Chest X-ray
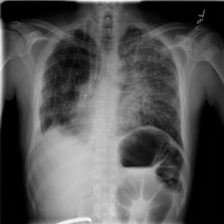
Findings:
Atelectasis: negative
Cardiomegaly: negative
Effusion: negative
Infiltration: positive
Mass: negative
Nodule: negative
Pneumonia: negative
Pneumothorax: negative
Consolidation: negative
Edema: negative
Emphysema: negative
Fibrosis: negative
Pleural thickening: positive
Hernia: negative